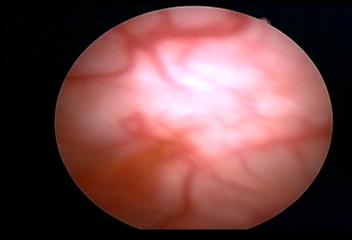
Modality: WLC
Class: Normal mucosa
Bladder cancer association: No